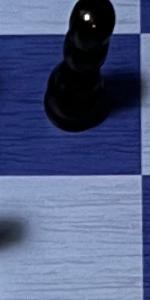
Label: Empty